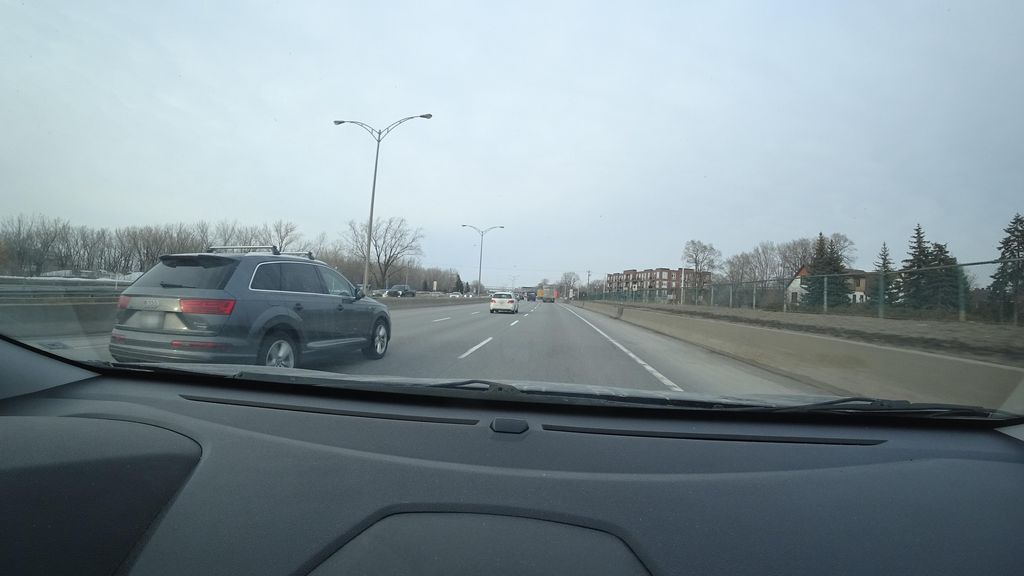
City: montreal